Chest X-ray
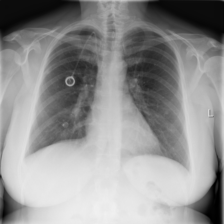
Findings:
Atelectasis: negative
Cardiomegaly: negative
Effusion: negative
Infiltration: negative
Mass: positive
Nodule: negative
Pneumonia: negative
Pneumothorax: positive
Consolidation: negative
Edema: negative
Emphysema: negative
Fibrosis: negative
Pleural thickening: negative
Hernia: negative